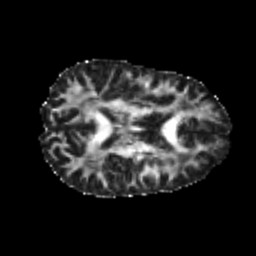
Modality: FA
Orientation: axial
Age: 22
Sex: female
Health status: healthy
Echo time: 0.074 s